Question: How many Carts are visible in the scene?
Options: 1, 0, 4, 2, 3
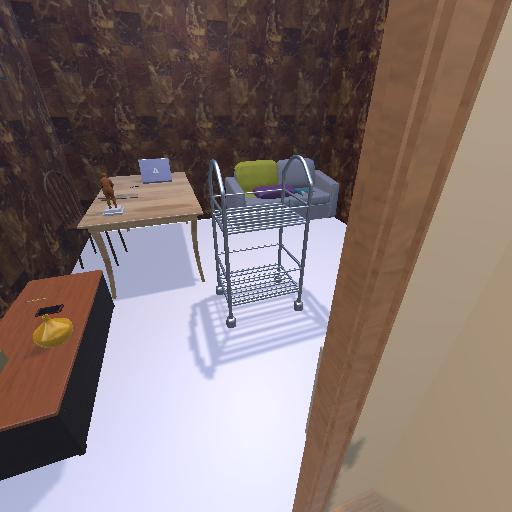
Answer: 1